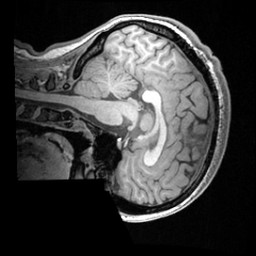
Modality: T1w
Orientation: sagittal
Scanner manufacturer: ge
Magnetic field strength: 3 T
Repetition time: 0.008368 s
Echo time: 0.003256 s